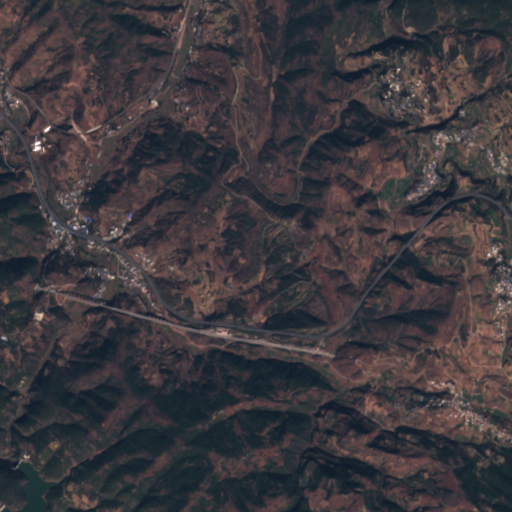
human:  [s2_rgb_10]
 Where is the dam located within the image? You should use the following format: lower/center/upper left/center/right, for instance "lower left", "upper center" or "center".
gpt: The dam is located in the lower left of the image.
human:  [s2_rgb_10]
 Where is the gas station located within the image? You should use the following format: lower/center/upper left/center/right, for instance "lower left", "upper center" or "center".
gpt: The gas station is located in the center left of the image.
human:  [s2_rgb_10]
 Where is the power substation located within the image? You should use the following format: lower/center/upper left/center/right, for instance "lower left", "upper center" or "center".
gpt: The power substation is located in the center left of the image.
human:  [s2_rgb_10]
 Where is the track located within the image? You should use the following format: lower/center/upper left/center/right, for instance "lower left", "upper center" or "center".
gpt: There is no track in the image.